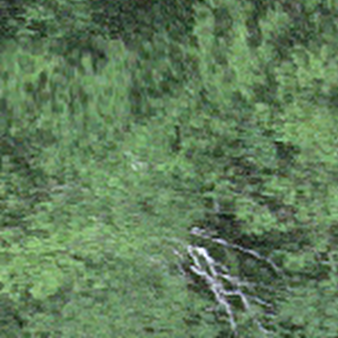
Label: other